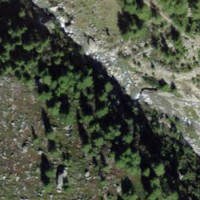
EUNIS habitat code: 31
Species observed at this site:
Rhodiola rosea